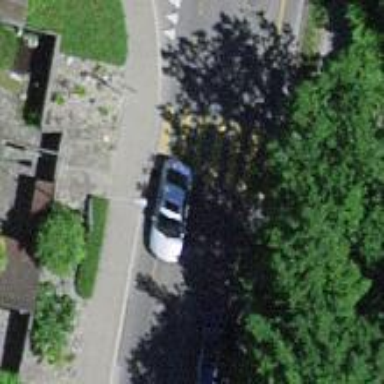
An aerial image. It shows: Marked road crossing.